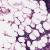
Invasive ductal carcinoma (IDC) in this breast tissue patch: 1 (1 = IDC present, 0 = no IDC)